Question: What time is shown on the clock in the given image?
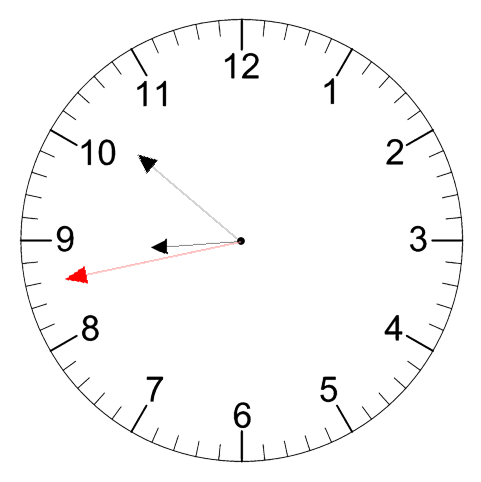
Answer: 08:51:43